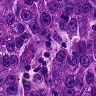
Metastatic tissue present: yes